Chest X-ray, PA view. Patient: 11 years old, sex F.
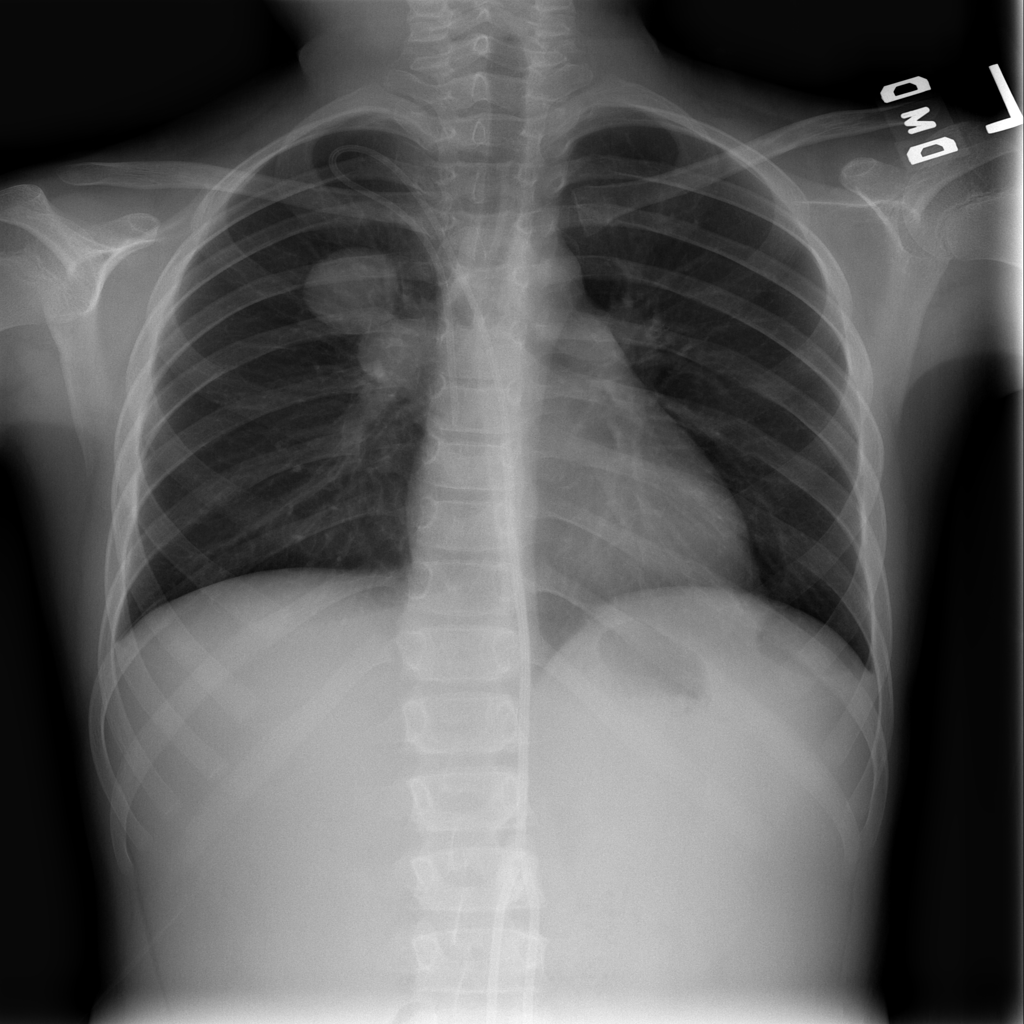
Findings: Mass